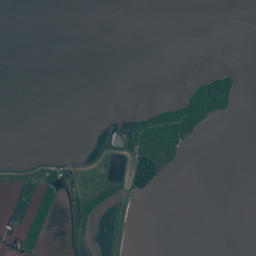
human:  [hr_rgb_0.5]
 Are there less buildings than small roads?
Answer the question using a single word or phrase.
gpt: no

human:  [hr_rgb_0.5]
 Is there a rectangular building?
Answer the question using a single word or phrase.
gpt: yes

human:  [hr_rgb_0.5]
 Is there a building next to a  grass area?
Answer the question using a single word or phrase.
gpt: yes

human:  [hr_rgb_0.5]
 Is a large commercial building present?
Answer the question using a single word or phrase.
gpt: no

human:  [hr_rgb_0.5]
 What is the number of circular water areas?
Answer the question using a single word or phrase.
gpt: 2

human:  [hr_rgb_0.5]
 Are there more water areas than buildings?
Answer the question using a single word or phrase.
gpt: no

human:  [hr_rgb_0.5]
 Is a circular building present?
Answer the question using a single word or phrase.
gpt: yes

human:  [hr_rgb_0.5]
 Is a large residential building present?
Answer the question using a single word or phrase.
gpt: no

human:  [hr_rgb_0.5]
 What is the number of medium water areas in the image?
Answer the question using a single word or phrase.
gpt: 1

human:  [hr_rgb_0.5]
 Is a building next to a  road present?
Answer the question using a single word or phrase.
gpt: yes

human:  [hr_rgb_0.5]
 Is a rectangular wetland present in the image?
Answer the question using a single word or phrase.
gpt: no

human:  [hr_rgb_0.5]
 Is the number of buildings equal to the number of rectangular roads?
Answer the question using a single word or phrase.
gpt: no

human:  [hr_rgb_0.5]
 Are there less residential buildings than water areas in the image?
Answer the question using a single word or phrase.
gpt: no

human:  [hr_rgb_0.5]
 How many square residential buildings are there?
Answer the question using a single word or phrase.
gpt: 1

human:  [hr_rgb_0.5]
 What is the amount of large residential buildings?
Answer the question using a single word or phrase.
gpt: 0

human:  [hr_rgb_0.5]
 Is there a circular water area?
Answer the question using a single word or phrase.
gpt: yes

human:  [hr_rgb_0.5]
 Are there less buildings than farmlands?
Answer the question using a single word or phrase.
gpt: no

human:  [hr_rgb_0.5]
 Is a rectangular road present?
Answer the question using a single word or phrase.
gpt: no

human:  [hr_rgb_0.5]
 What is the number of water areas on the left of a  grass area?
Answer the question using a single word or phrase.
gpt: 12

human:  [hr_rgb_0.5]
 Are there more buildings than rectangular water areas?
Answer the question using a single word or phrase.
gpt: yes

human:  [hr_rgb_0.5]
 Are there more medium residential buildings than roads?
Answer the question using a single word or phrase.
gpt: no

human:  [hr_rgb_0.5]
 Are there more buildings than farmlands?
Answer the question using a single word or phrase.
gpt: yes

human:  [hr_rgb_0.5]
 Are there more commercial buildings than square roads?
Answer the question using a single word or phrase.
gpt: yes

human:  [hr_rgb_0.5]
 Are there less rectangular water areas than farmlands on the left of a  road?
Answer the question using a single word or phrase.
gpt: yes

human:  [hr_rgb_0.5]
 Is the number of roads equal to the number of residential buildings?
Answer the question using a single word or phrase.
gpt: no

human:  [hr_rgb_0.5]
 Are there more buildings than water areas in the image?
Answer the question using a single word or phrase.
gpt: yes

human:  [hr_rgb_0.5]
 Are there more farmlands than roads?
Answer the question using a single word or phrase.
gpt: no

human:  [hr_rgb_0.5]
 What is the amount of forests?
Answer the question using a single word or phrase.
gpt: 2

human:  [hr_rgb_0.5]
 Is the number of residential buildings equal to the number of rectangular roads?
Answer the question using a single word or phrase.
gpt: no

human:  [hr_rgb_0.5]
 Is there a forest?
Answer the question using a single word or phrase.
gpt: yes

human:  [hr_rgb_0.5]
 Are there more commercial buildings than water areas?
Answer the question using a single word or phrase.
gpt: no

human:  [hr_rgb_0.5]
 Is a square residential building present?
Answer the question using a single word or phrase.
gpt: yes

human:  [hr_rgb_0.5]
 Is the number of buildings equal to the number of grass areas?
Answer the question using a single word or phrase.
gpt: no

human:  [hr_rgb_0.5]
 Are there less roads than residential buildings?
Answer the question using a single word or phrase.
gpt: yes

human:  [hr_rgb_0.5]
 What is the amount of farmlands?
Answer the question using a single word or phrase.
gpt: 6

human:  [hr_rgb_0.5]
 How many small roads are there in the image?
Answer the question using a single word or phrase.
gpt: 25